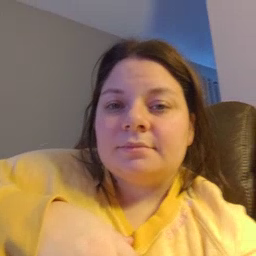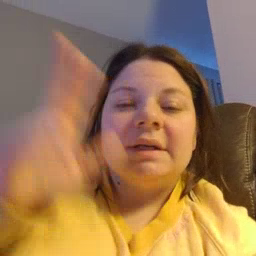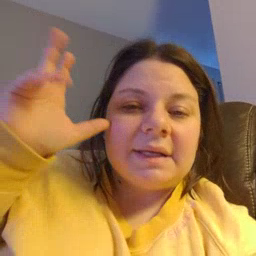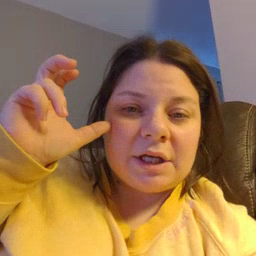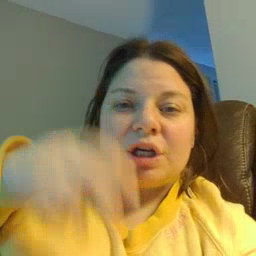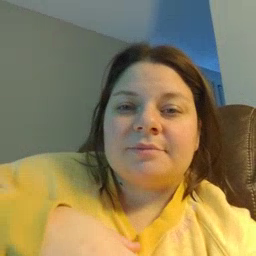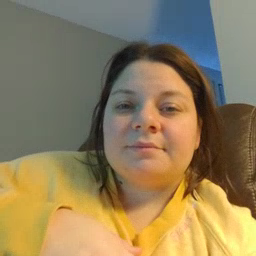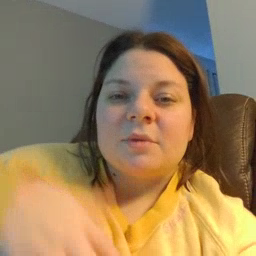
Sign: hear